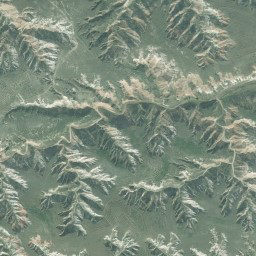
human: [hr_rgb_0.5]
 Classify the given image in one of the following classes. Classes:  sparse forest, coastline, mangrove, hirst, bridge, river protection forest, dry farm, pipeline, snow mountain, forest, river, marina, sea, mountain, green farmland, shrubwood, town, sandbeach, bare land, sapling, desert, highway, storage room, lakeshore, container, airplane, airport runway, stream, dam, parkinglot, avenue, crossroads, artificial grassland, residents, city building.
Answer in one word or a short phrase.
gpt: mountain